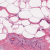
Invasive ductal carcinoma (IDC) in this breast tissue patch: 0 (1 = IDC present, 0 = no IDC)